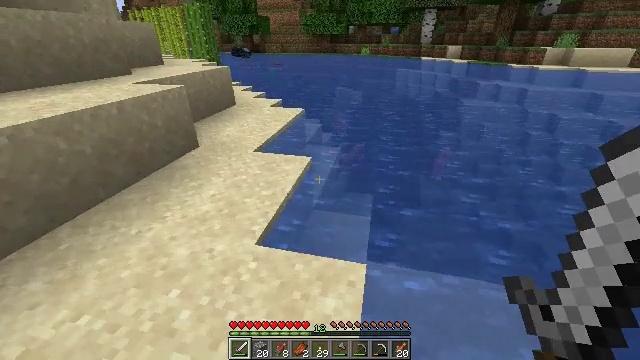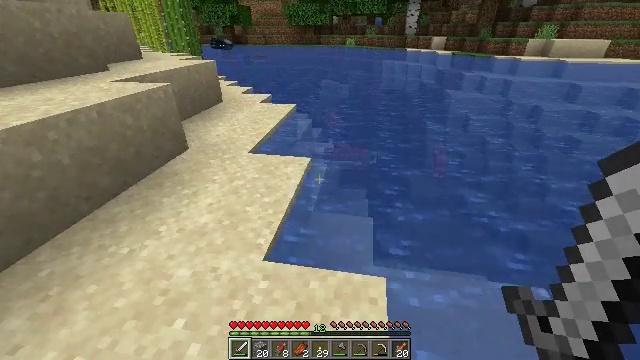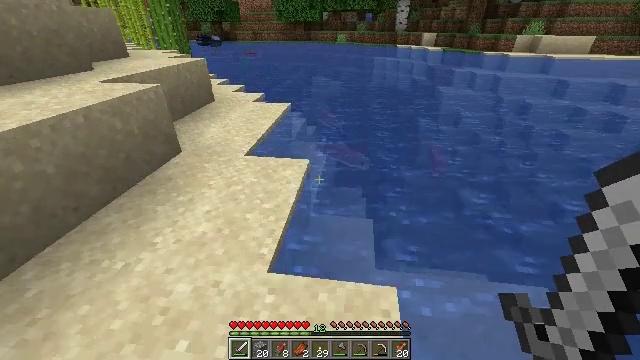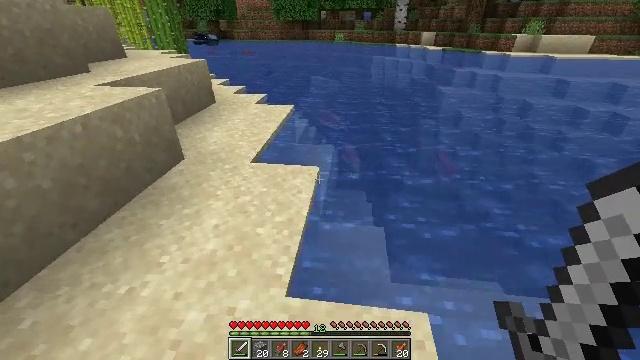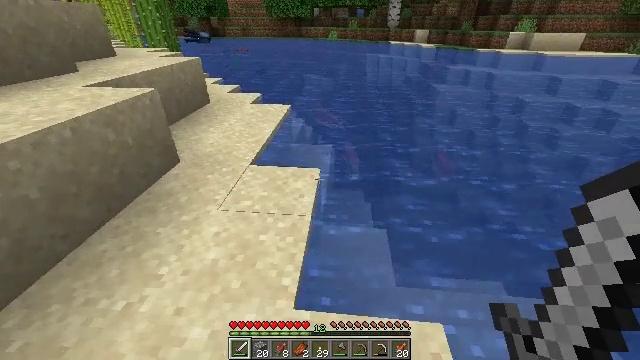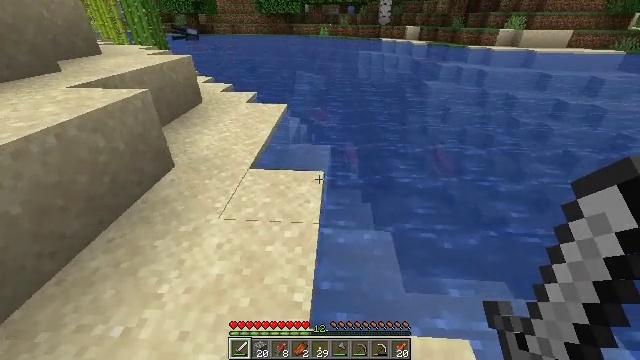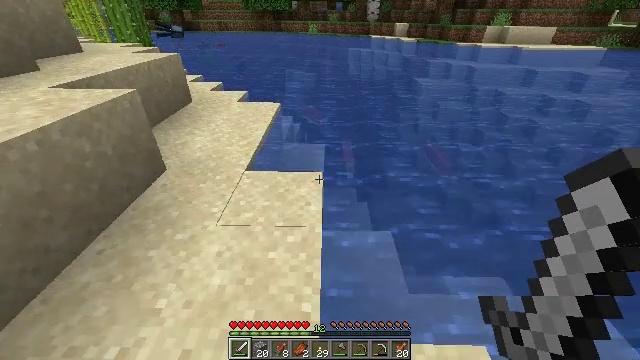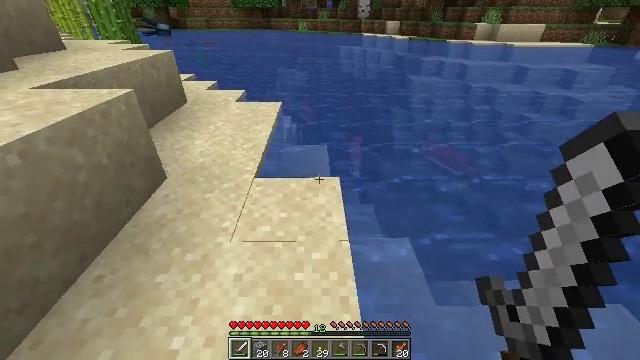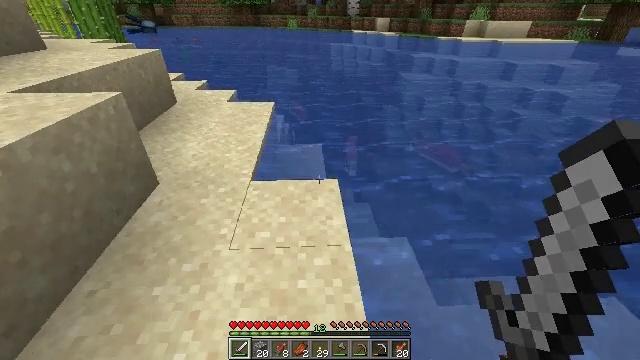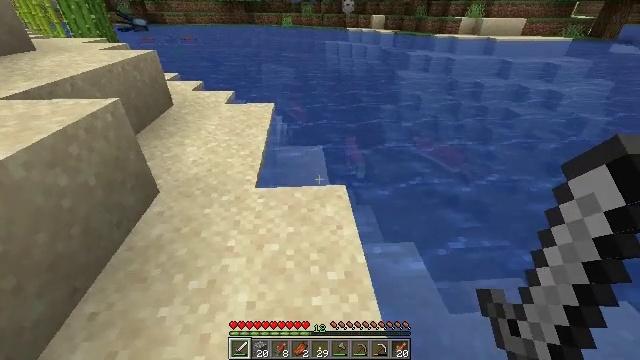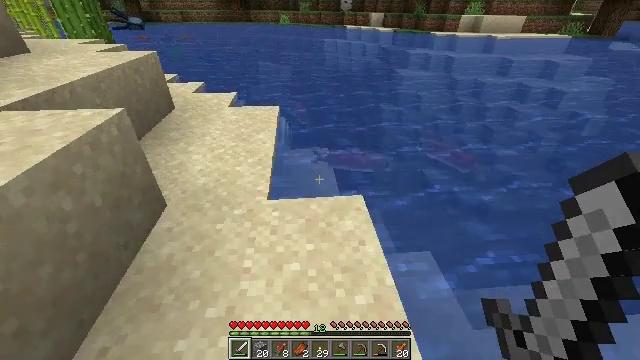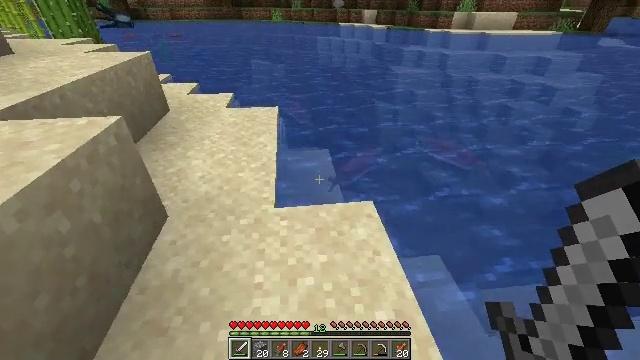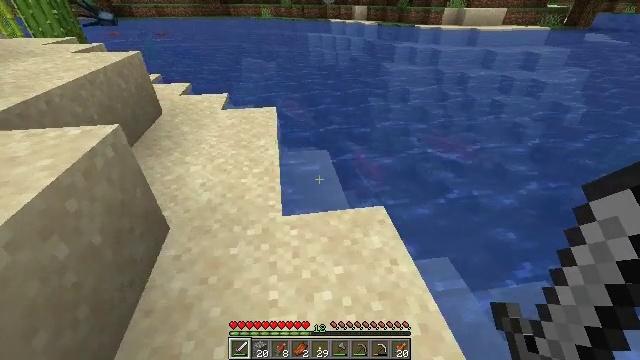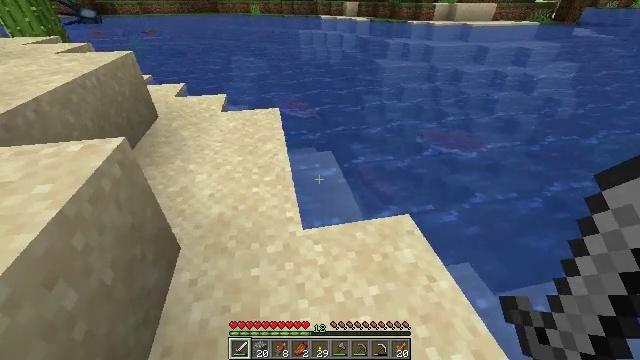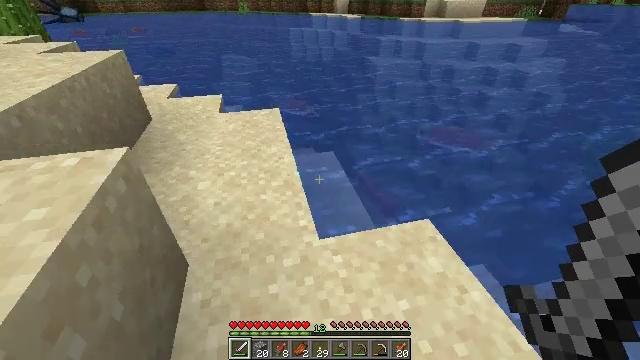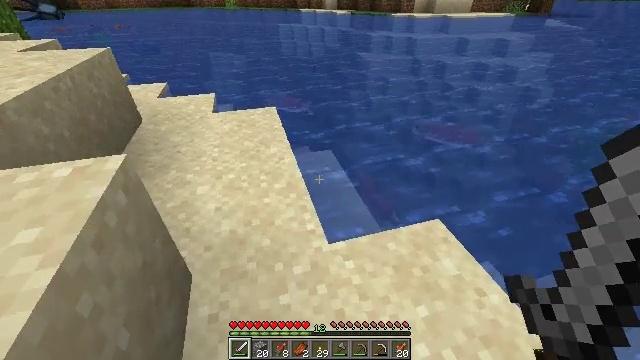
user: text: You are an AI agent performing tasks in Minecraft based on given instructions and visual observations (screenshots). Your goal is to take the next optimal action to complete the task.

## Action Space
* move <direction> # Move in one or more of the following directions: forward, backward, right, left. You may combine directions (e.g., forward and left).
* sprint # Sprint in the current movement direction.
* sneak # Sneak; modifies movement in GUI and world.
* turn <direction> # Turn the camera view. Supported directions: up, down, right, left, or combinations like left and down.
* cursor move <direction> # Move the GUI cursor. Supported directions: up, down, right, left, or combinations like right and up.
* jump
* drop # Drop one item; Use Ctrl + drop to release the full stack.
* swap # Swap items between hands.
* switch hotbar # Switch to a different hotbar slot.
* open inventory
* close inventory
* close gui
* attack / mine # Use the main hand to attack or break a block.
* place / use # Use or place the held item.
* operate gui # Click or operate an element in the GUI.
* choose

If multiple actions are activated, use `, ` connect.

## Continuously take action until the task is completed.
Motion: motion action
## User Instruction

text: Kill aquatic mobs.
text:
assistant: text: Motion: move forward and move left, turn right and down
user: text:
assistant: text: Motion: move forward and move left, turn right
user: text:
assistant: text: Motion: move forward and move left
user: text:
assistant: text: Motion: move forward and move left, turn right
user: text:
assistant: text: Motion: move forward and move left, turn right
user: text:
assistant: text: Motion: move forward and move left, turn right
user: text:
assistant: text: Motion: move forward and move left, turn right
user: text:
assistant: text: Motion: move forward and move left, turn right
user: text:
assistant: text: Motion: move forward and move left, turn right
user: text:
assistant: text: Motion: move forward and move left
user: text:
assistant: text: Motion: move forward and move left, turn right
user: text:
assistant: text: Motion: move forward and move left, turn right
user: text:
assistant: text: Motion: move forward and move left, turn right
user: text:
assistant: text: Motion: move forward and move left, turn right
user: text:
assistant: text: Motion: move forward and move left, turn right
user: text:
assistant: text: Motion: move forward and move left, turn right
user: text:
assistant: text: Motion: move forward and move left, turn right
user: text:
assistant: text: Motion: move forward and move left, turn right
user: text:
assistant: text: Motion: move forward and move left, turn right
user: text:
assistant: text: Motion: move forward and move left
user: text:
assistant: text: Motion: move forward and move left
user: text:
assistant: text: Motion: move forward and move left
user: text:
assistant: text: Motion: move forward and move left
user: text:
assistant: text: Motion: move forward and move left
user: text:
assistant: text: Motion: move forward
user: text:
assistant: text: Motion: move forward
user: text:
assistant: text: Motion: move forward
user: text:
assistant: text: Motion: move forward, turn left
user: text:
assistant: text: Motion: move forward, turn left
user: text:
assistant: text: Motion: no_op